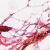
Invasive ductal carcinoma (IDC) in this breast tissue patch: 0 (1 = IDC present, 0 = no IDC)